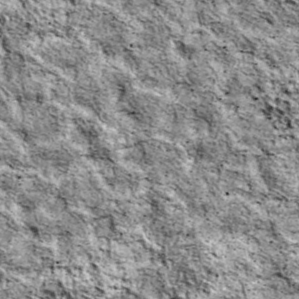
Label: non_frost